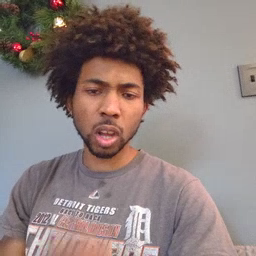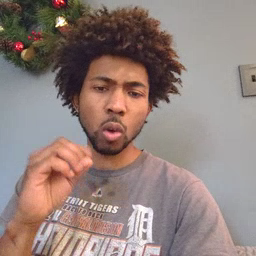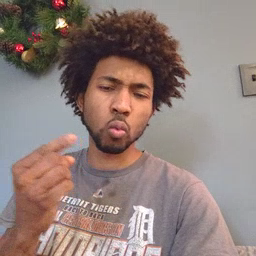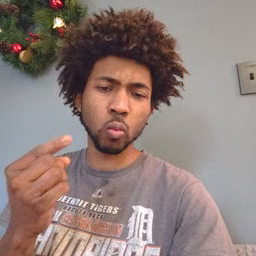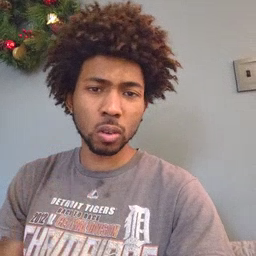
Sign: owie